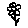
Label: flower